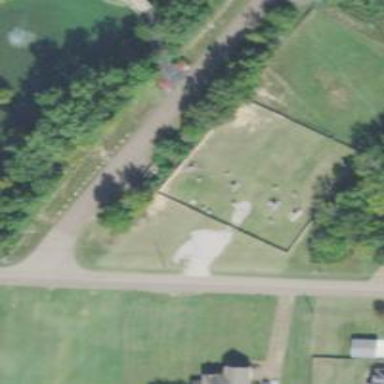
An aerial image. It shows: Fence around valve group substation.